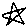
Label: star